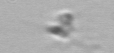
Label: detritus